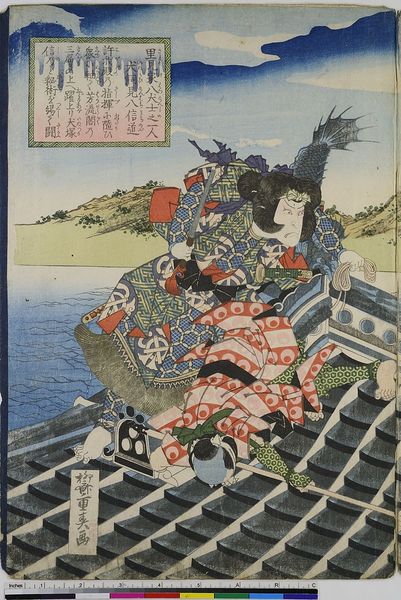
Titel: Einer der Hakkenshi des Hauses Satomi: Inukai Genpachi Michinobu
Künstler: Ry&#x16B;sai Shigeharu
Standort: Hamburg
Institution: Museum für Kunst und Gewerbe Hamburg
Schlagwörter: baum, berg, blau, fuß, himmel, kampf, mann, meer, wasser, wolken, bäume, grün, landschaft, see, frau, haar, kleid, weiss, zeichen, dach, rot, wolke, gesicht, hügel, figur, person, holzschnitt, japan, schrift, berge, dächer, tafel, japanisch, gestalt, druckgraphik, druckgrafik, literatur, asiatisch, zeit, farbholzschnitt, edo, charaktere, fehlt, reproduktionen, druckerzeugnisse, lit, literarische, schrifzzeichen